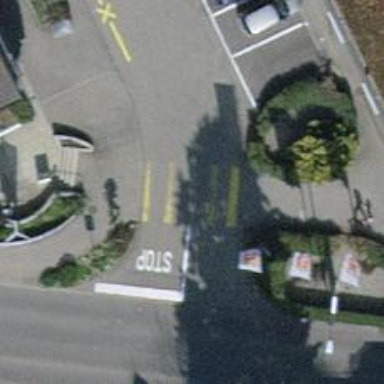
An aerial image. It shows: Marked crossing on the road.